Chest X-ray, AP view. Patient: 73 years old, sex F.
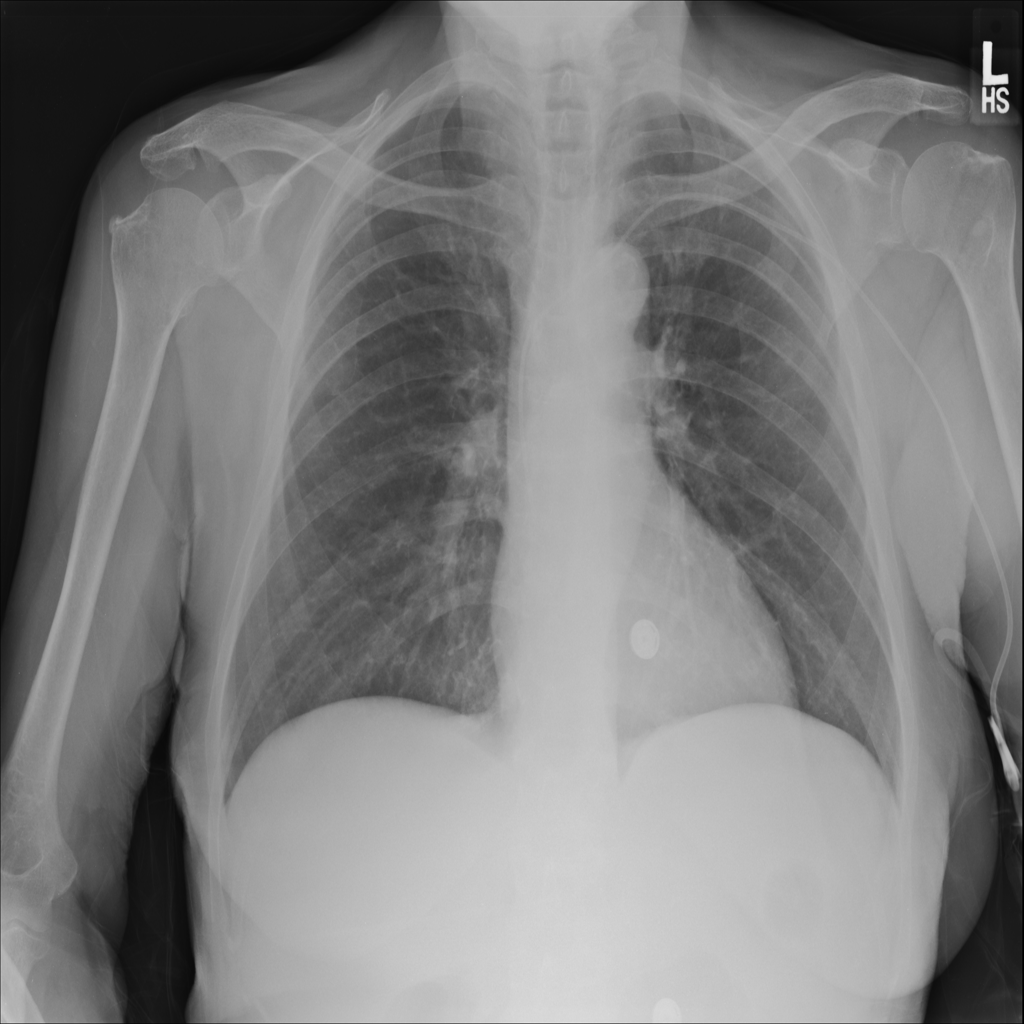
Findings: No Finding